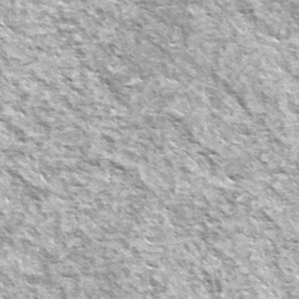
Label: frost